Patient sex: F
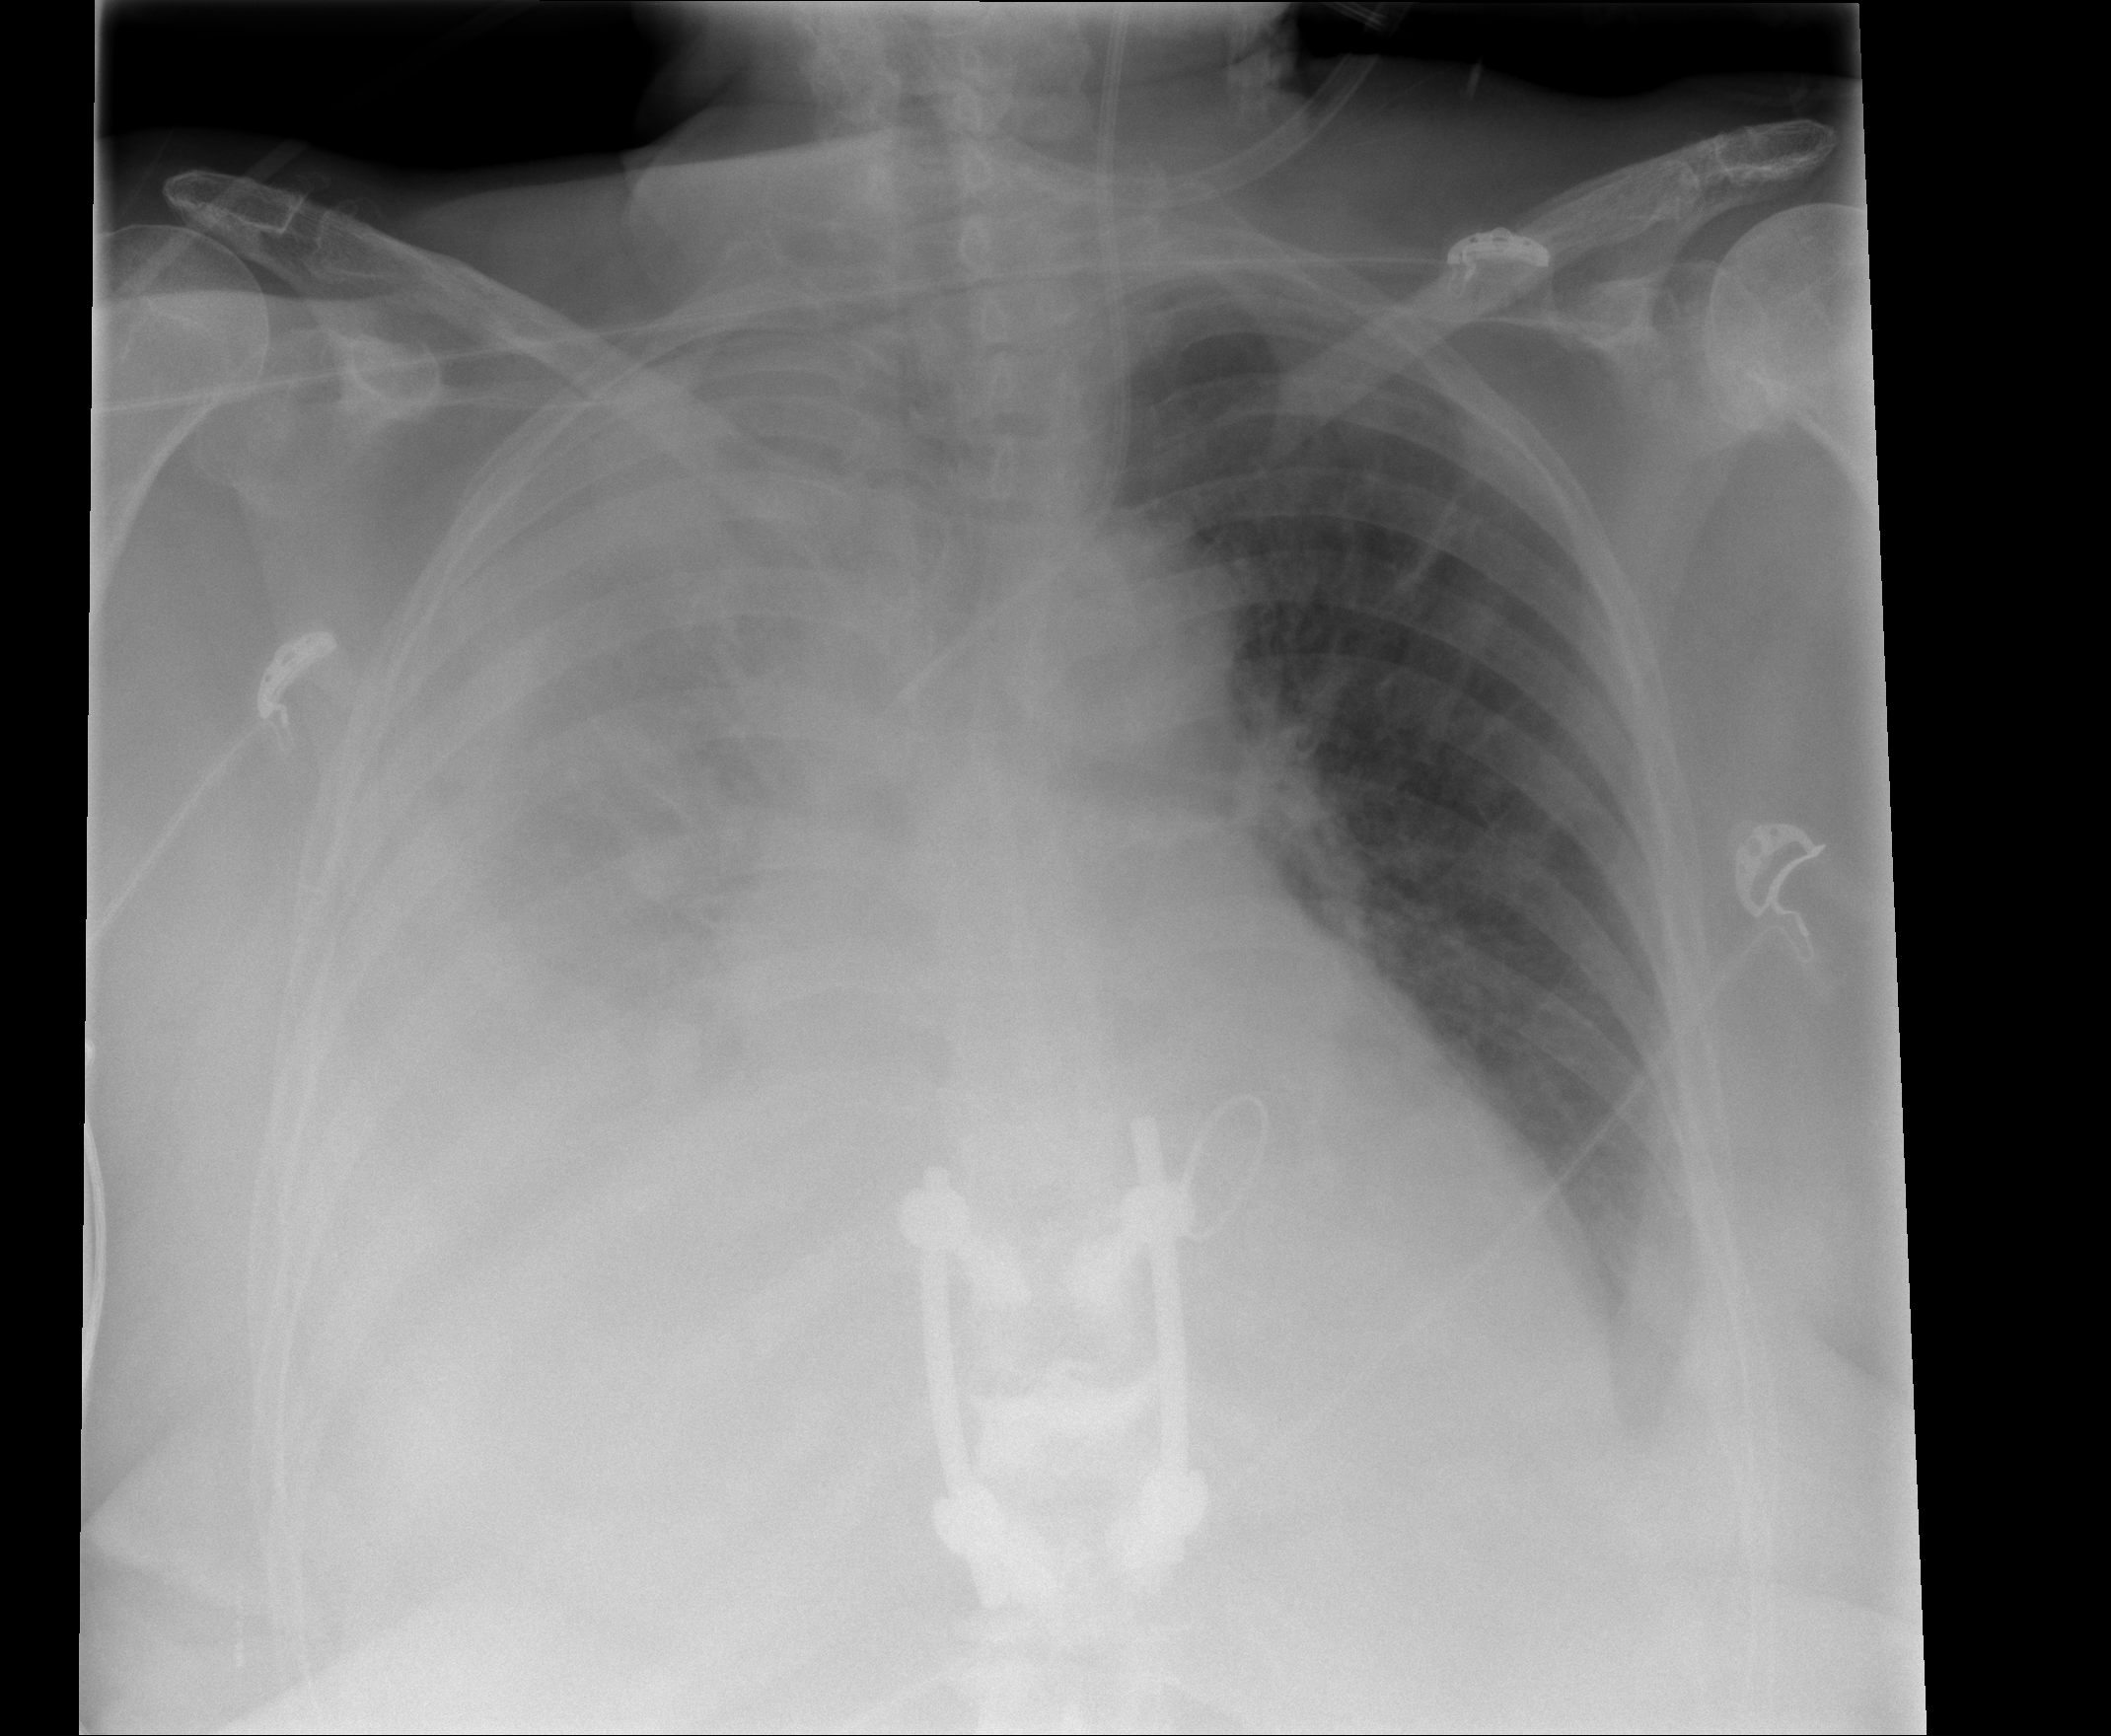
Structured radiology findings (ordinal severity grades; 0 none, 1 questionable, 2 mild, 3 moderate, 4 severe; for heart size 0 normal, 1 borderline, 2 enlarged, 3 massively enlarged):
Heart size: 2
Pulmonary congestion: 2
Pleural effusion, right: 4
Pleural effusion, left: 2
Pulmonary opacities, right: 1
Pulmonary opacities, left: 0
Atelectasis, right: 4
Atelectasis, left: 2